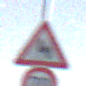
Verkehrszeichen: DoppelkurveZunaechstLinks
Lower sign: Geschwindigkeit70
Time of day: Night
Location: Outdoor (Nature)
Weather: Clear
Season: NotSpecified
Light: Natural